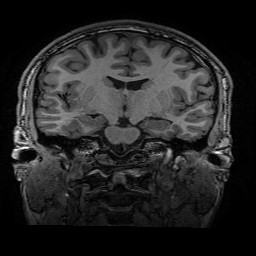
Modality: T1w
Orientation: sagittal
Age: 22
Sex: male
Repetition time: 0.0077 s
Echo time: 0.0034 s